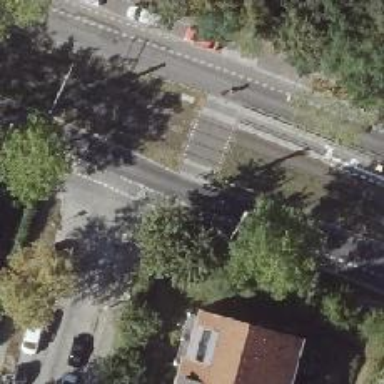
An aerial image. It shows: Unmarked road crossing.